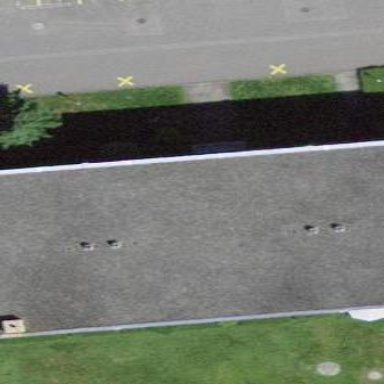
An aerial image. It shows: Apartment building with flat roof.